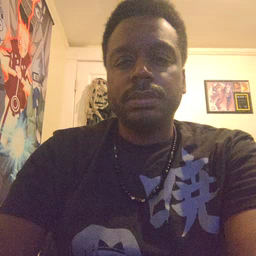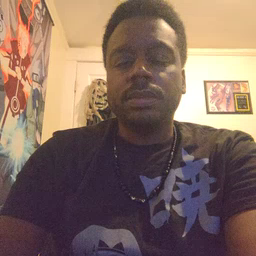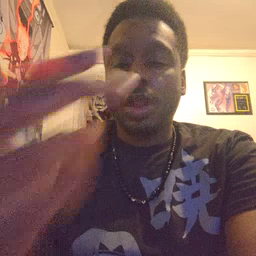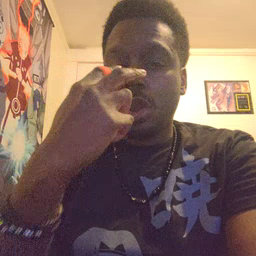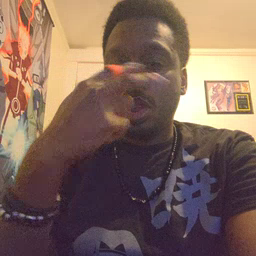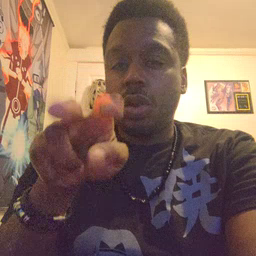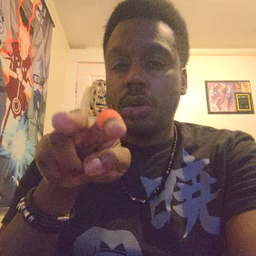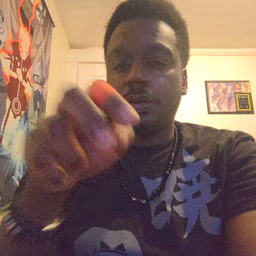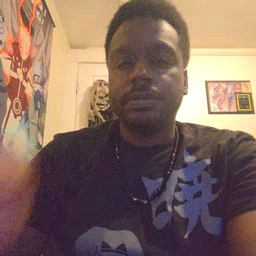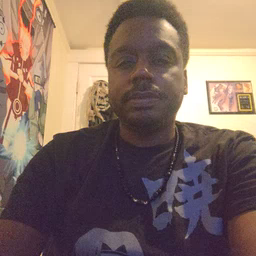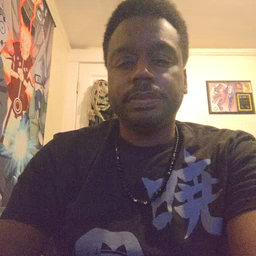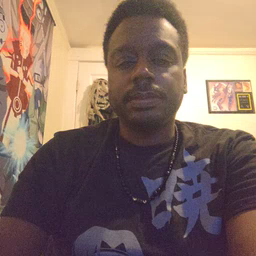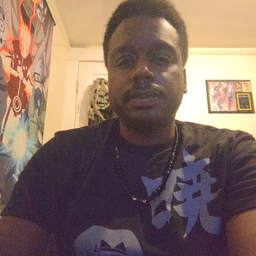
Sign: look